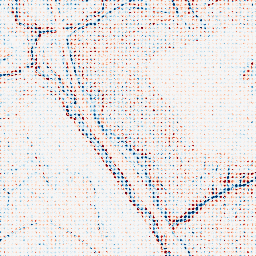
Category: edge_preserving
Decomposition family: anisotropic_diffusion
Decomposition parameters: iterations: 10
kappa: 30
gamma: 0.05
Upsampling method: sinc_hamming
Upsampling parameters: scale: 8
kernel_size: 4
Upsampling scale: 8